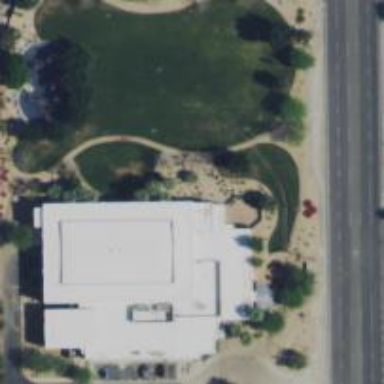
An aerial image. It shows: Community center building.